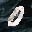
Label: 0